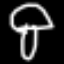
Label: mushroom